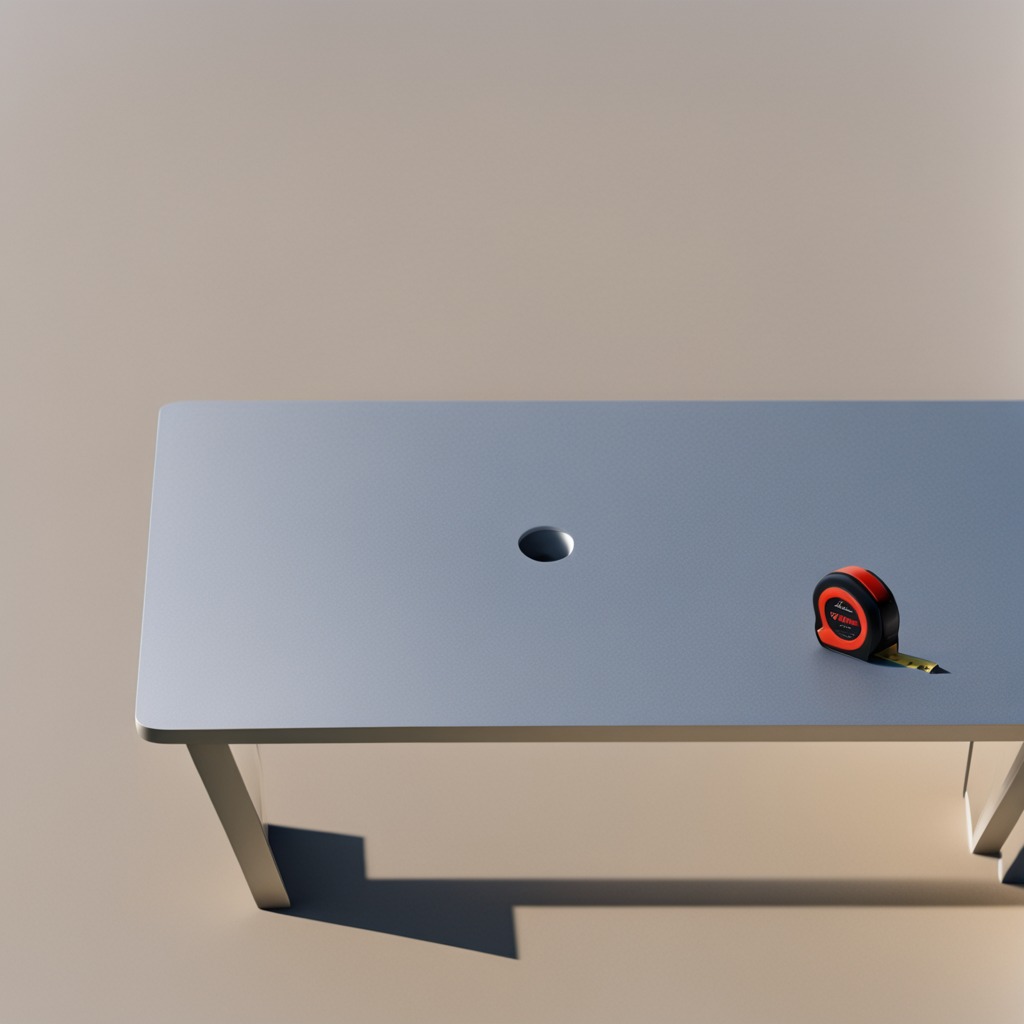
A measuring tape is lying on the table.